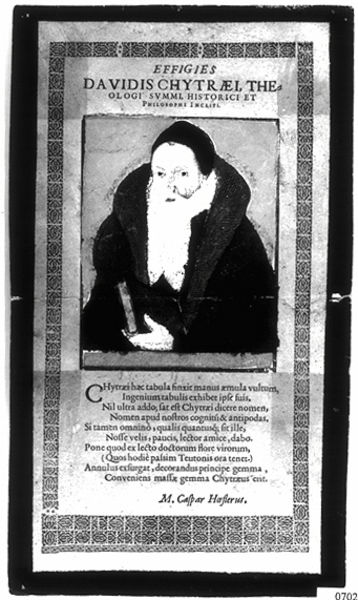
Titel: Bildnis des David Chyträus
Künstler: Gregor Bruno
Institution: (Seriendruck)
Schlagwörter: hand, kopf, mann, weiß, hut, mund, nase, profil, schwarz, blick, haube, muster, ornament, alt, bart, kappe, mütze, augen, geschichte, gesicht, kragen, pelz, rahmen, bildnis, hände, porträt, figur, gewand, kutte, mantel, blatt, england, renaissance, kopfbedeckung, schrift, papier, graphik, inschrift, buch, druck, lithographie, schwarz-weiß, stich, titel, seite, widmung, illustration, text, steckbrief, überschrift, titelblatt, buchseite, buchtitel, talar, pelzkragen, gelehrter, david, shwarz, latein, lateinisch, caspar, bedeckung, anzeige, bard, konterfei, mann mit bart, renaissanve, effigies, weißer bart, inschrit, davidis, effigie, lateinische inschrift, 0702, hoferus, davic, chytraelthe, bart alt